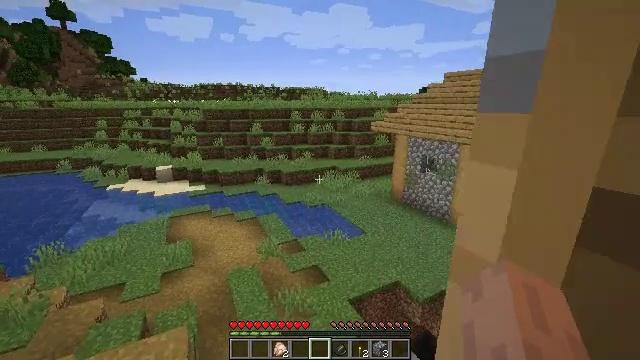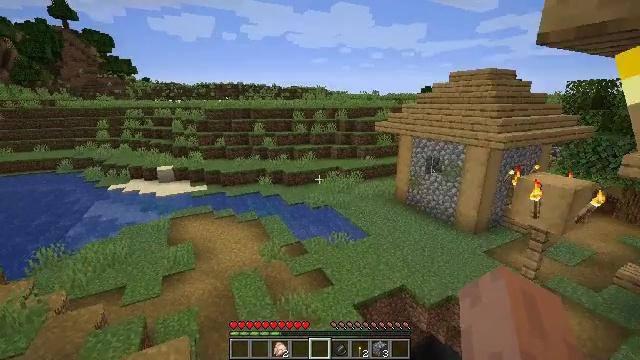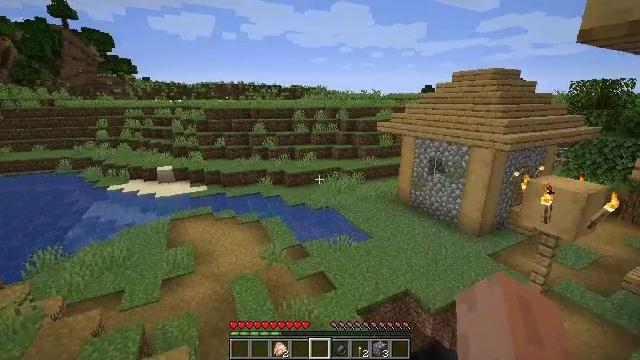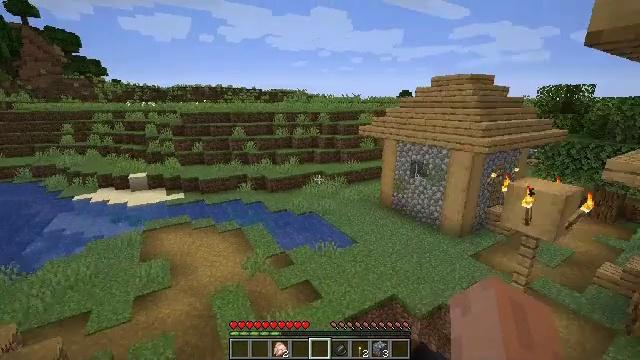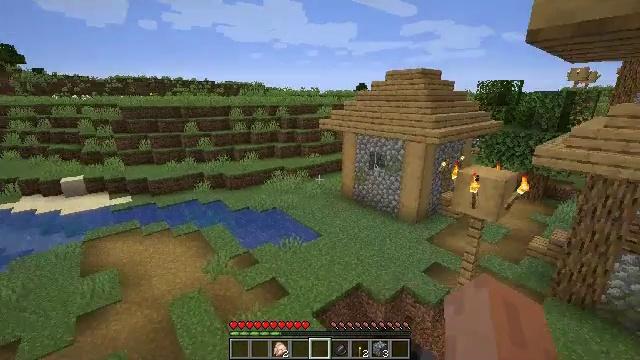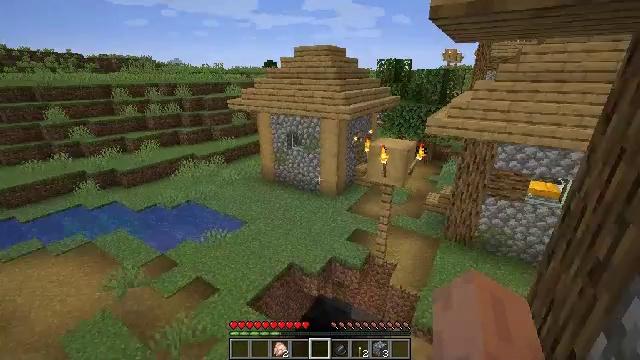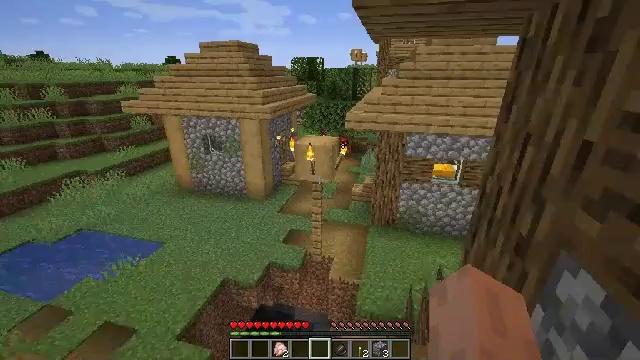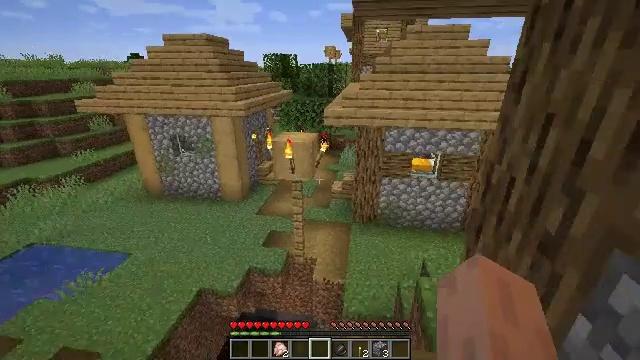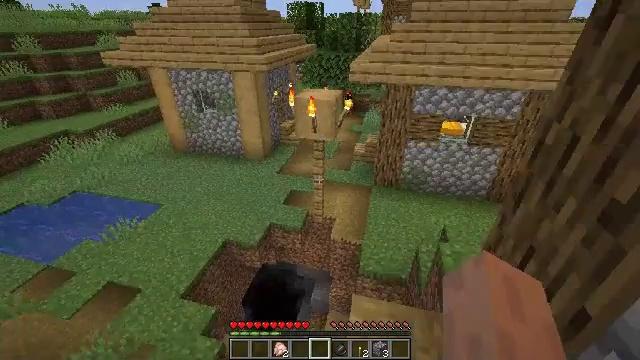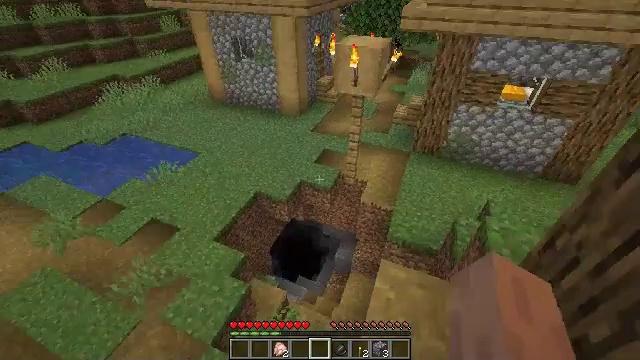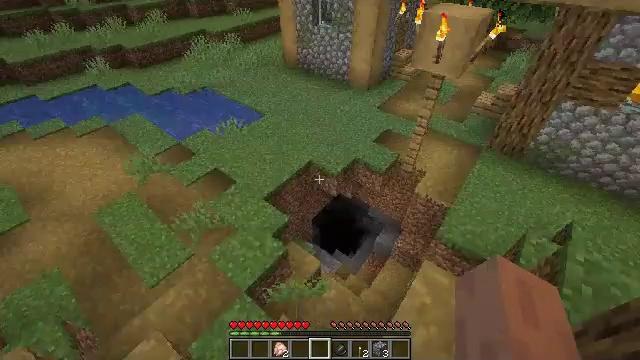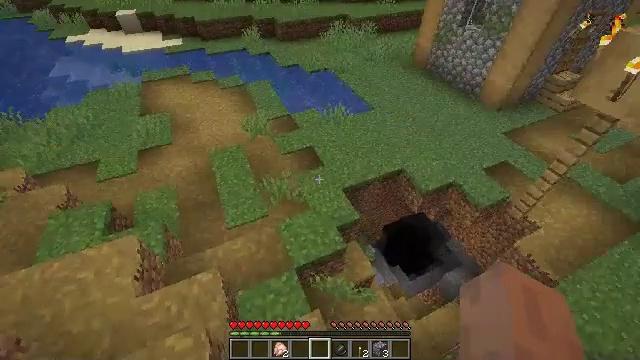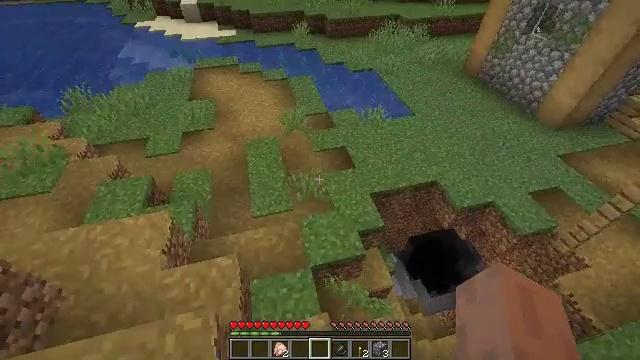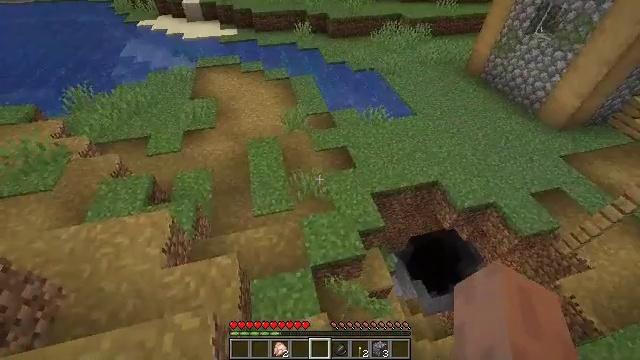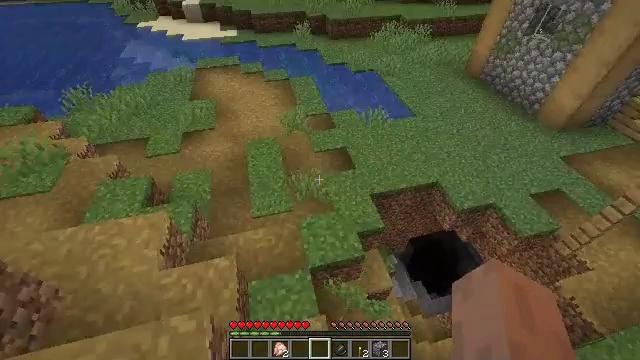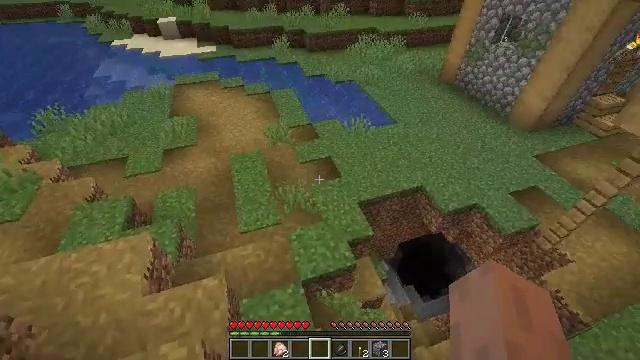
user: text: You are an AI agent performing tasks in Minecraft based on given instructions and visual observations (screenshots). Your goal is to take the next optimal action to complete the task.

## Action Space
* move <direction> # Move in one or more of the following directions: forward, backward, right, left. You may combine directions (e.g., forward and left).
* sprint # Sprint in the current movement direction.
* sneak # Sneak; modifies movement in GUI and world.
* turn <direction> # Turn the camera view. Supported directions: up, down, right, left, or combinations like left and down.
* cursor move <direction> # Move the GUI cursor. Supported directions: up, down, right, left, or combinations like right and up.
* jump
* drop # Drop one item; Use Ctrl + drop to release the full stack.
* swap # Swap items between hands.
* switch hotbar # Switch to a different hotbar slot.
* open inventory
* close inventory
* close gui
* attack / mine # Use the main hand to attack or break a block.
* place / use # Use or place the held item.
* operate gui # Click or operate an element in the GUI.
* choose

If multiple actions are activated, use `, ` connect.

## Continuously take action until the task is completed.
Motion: motion action
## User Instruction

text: Mine the stripped oak log.
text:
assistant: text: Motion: move forward
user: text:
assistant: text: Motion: move forward
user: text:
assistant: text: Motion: move forward, turn right
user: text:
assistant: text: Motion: move forward, turn right and down
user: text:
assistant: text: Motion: move forward, turn right and down
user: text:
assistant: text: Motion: move forward, turn right
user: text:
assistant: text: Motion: move forward, turn right
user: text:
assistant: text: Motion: move forward, turn left and down
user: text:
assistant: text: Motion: move forward, turn left and down
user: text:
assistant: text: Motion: turn left and down
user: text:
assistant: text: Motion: turn left and down
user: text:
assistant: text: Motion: turn left
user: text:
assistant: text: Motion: no_op
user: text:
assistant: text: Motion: no_op
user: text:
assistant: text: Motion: move left, turn right and up
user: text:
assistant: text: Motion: move forward and move left, turn right and up
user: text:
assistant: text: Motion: move forward and move left, turn right and up
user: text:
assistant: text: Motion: move forward and move left, turn right and up
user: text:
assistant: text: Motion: move forward and move left, turn right and up
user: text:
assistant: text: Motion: move forward and move left
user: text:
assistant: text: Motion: move forward and move left
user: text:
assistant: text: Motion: move forward and move left
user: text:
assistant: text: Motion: move forward and move left, turn right
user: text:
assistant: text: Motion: move forward and move left, turn right
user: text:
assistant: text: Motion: move forward and move left
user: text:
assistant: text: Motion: move forward and move left
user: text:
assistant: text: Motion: move forward and move left
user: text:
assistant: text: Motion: move forward and move left
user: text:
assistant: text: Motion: move forward and move left
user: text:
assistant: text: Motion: move forward and move left